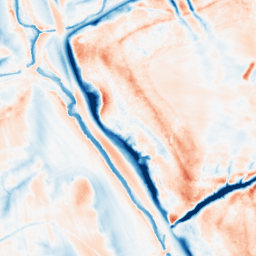
Category: classical
Decomposition family: gaussian_anisotropic
Decomposition parameters: sigma_x: 10
sigma_y: 5
Upsampling method: cubic_mitchell
Upsampling parameters: scale: 2
Upsampling scale: 2